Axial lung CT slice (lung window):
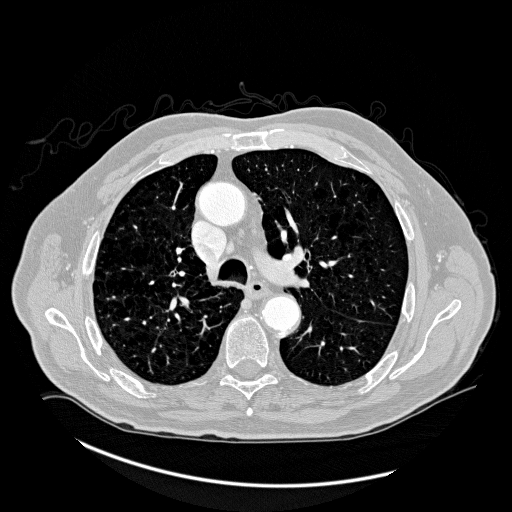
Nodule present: no